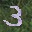
Label: 3